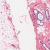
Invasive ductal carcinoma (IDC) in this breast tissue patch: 0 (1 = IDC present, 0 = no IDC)